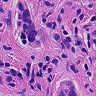
Metastatic tissue present: yes